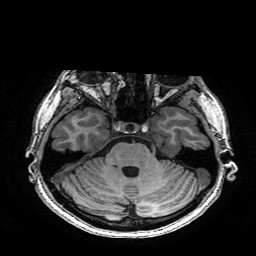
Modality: T1w
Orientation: coronal
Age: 22
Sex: female
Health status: healthy
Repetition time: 2.53 s
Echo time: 0.0034 s